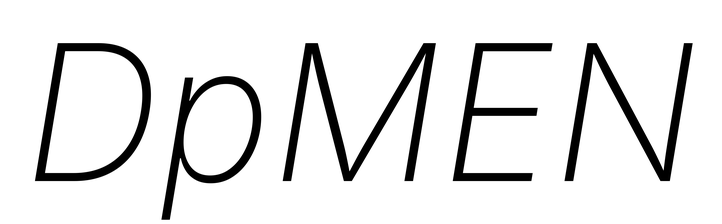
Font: Inter-Italic_ExtraLight_Italic